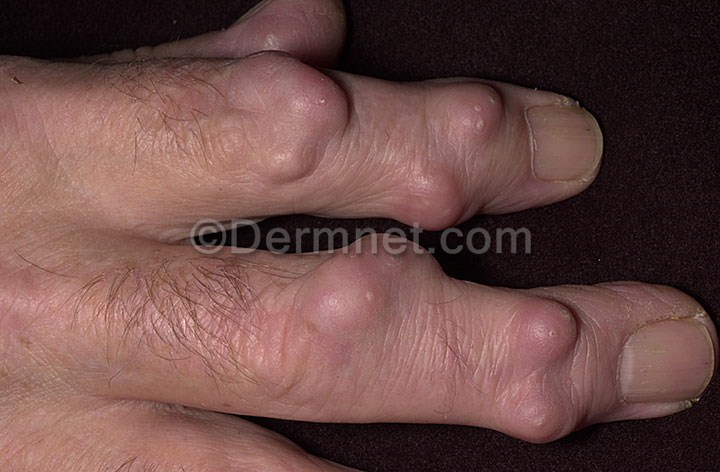
Disease: Systemic Disease